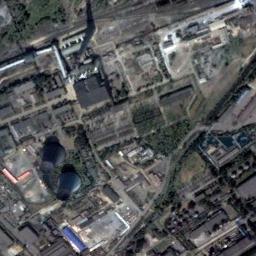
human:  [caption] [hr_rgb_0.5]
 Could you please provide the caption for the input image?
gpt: Numerous buildings of different shapes are next to the thermal power station .

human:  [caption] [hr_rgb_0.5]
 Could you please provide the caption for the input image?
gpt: Neatly planned plant and equipment in the thermal power station, With two cooling towers and a chimney .

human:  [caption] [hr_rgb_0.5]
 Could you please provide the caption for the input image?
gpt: There are four thermal power stations in the picture, divided into two groups .

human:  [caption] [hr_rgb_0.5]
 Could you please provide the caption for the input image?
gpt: The thermal power station is next to some buildings and trees .

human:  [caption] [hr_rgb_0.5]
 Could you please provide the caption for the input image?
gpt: There are many buildings on the thermal power station .